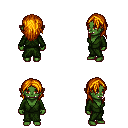
a pixel art fantasy rpg character, female body template, orc, green skin, green robe, white pants, dark blonde long hairstyle, four views (front, back, left, right), 2x2 character sprite sheet, small pixel art, hard edges, no anti-aliasing